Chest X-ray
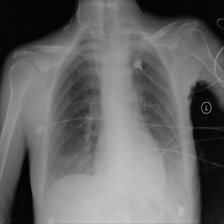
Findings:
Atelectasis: negative
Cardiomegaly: negative
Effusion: positive
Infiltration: negative
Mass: negative
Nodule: negative
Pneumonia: negative
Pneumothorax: negative
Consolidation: negative
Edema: negative
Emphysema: negative
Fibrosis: negative
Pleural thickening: positive
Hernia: negative